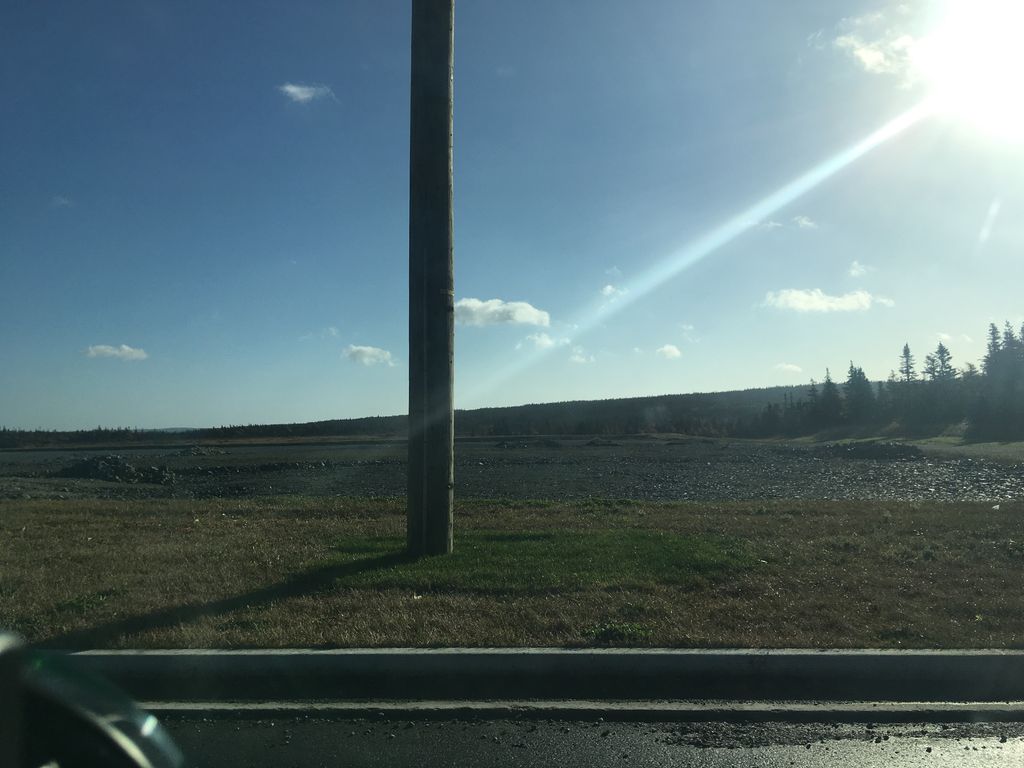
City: st_johns